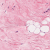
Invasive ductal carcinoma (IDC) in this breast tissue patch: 0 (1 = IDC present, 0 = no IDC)